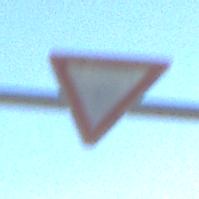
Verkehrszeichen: VorfahrtGewaehren
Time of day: Night
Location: Outdoor (Nature)
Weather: PartlyCloudy
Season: NotSpecified
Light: Natural